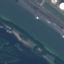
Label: River